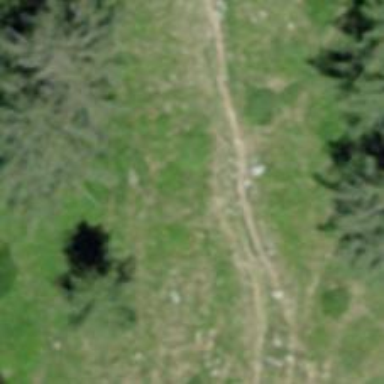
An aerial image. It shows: Path.